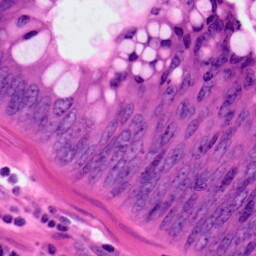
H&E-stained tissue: Colon